Interaction volume radius: 5 \u00c5
Interaction volume height: 25 \u00c5
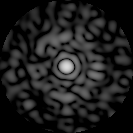
Disorder parameter: 0.8479